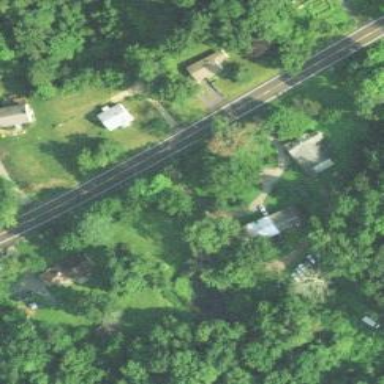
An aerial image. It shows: Residential driveway used as service road.